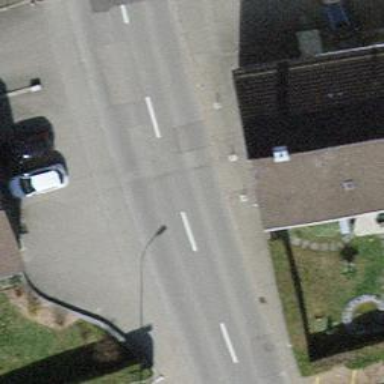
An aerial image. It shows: Bus stop with platform for public transport.